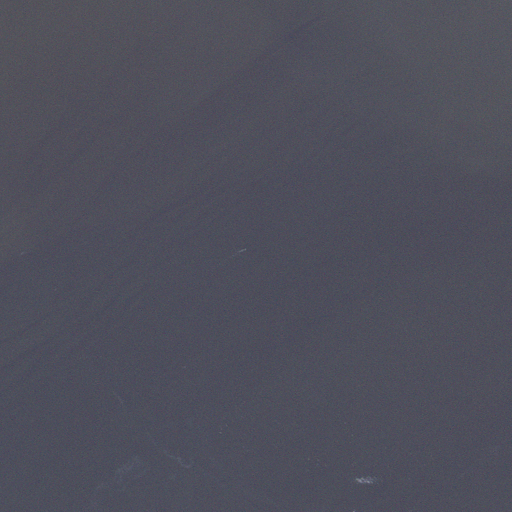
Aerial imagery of bar in North Carolina named Horseshoe Shoal containing only open water